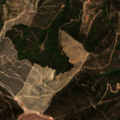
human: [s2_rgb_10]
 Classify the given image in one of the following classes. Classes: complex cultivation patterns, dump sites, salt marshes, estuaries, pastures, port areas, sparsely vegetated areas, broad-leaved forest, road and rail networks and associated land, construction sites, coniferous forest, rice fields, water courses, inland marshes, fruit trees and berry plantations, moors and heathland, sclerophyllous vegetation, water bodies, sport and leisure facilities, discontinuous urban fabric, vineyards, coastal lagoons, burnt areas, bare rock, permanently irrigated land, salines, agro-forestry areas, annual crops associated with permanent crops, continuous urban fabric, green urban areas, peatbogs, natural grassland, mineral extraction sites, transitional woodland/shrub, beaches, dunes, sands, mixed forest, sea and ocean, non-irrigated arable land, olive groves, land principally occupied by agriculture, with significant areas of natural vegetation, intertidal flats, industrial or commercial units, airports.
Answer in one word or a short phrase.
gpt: broad-leaved forest, transitional woodland/shrub